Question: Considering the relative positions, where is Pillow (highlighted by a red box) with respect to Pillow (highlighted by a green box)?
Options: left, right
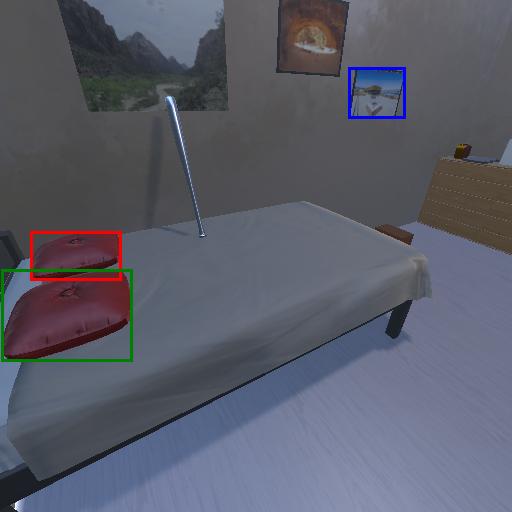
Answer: left